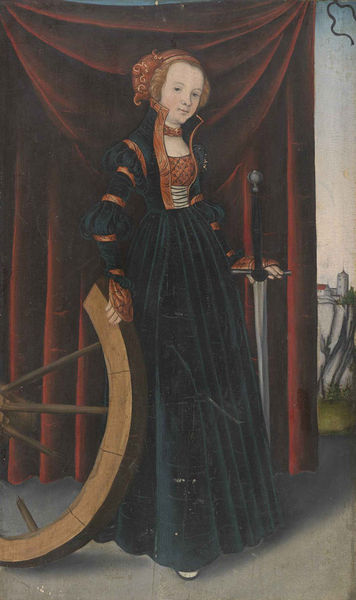
Titel: Die Heilige Katharina von Alexandria
Künstler: Lucas Cranach (Werkstatt)
Standort: Karlsruhe
Institution: Staatliche Kunsthalle Karlsruhe
Schlagwörter: berg, blau, dunkel, felsen, fuß, gemälde, hand, haut, himmel, schatten, umhang, grün, landschaft, mädchen, stadt, ausschnitt, braun, frau, frisur, grau, haar, hell, holz, kleid, orange, schmuck, schwarz, weiss, ausblick, blick, dame, gürtel, haus, rot, schloss, tuch, wiese, haube, hochformat, malerei, jung, barock, falten, kragen, samt, silber, stehen, ärmel, hals, portrait, vorhang, kirche, boden, gewand, haare, reich, stoff, adel, saum, england, locken, prinzessin, renaissance, rund, turm, aussicht, lächeln, halsband, mieder, position, fels, kette, dorf, speichen, haarband, rad, gardine, runde, kopftuch, ganzfigurig, robe, faltenwurf, kontrapost, ölfarbe, klinge, burg, zweig, schwert, soldat, schuh, brokat, kaputt, bustier, geschnürt, stark, mittelalter, wams, achse, kulisse, königin, heilige, märtyrer, bänder, zerbrochen, reifen, korsage, spinnrad, körperhaltung, königreich, höhenburg, barbara, heilige barbara, katharina, martyrium, märtyrerin, schwraz, beschädigt, speiche, attribute, heilige katharina, heiligenlegende, cranach, grünewald, fortuna, katherina, stradt, soldatin, samtz, 1400, 1300, zerbrochenes rad, mätyrerin, #heilige, mioeder, mädchdn, gebrochenes rad, frau mit schwert, aselige, stsrk, gebrochene speiche